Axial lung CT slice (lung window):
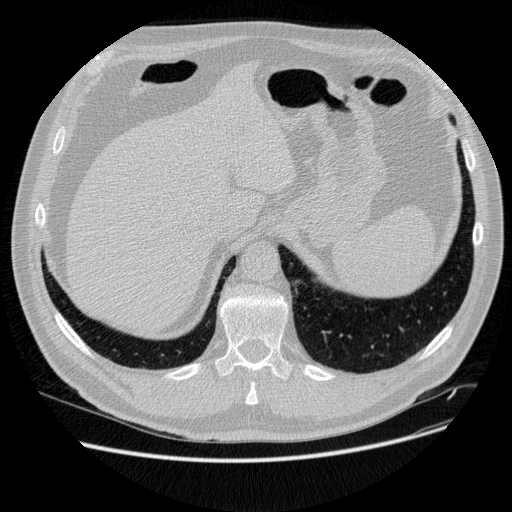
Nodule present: no